Interaction volume radius: 5 \u00c5
Interaction volume height: 30 \u00c5
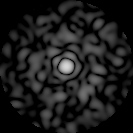
Disorder parameter: 0.8359